Question: '''
using Visual.Web.Developer.2010.Express;
using SQL.Server.Management.Studio.2008.R2;
using Northwind;
'''
N00b here,
Trying to customize a asp.net 'gridview', and I'm stuck at this part...
In the 'ItemTemplate', I've got a text-box that has a class applied to it where on '.keypress'(Clientside JS), a 'asp:LinkButton' appears next to it that's formatted like a Jquery UI icon. I'm stuck at this part. I know that I can "enable editing" for the gridview, but I want to make an edit button only appear on '.keypress', which I've already achieved. The park I'm stuck at is trying to get the click of that 'asp:LinkButton' to send an update command to the SQLserver to update that db entry accordingly . So far, I've got the textbox to be created dynamically for each db item in that column.
Is there a more practical way of doing this while achieving the same results? To be more specific, I'm not really looking for code, cause I'm trying to learn, but more for methods I should take a look at, or other tutorials that I missed on the web.

I would also appreciate some advice, thanks in advance: )
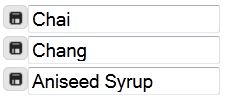
Answer: You can try using GridView_RowCommand event to fetch the Command event bubbled by Linkbutton.